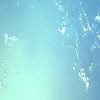
Label: water